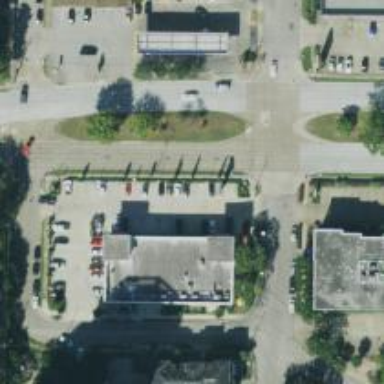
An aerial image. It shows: Parking space.